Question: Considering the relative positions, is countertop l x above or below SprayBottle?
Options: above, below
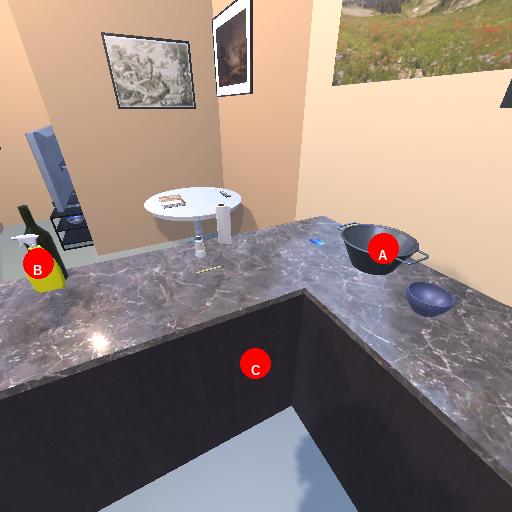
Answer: above